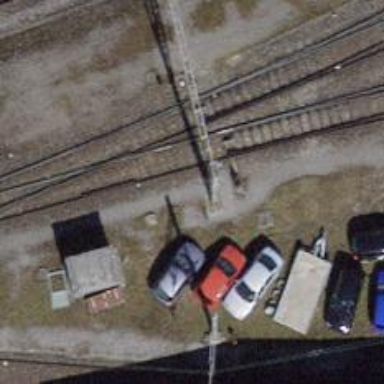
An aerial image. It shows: Railway switch.